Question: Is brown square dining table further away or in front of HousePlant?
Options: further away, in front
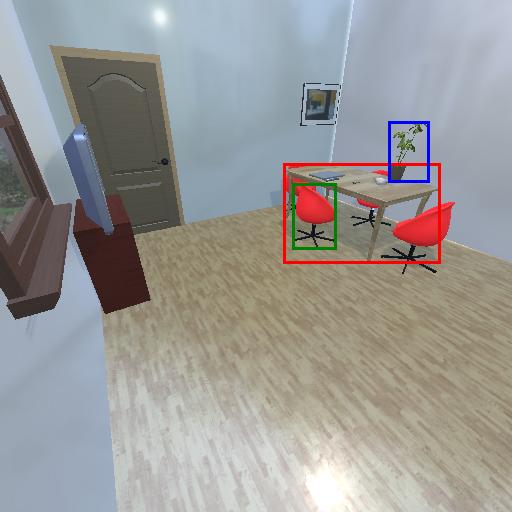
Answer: further away